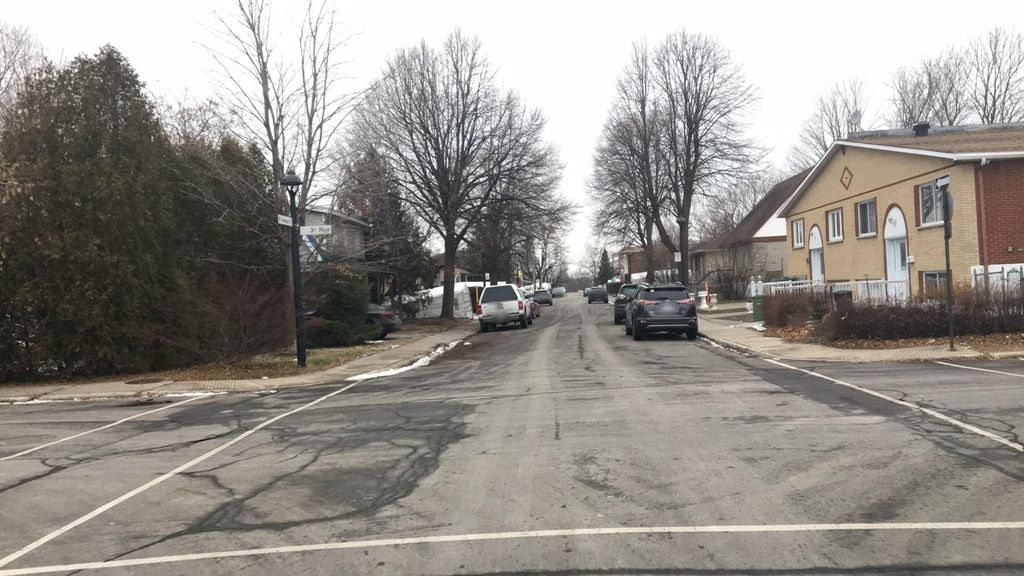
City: montreal